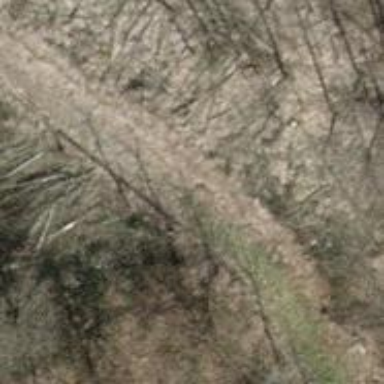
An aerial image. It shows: Grass track with grade4 surface.